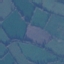
Land use / land cover class: Pasture